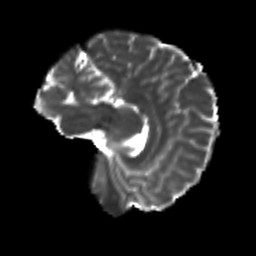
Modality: T2w
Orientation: sagittal
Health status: ill
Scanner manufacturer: siemens
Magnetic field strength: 3 T
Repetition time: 13.7 s
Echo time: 0.098 s